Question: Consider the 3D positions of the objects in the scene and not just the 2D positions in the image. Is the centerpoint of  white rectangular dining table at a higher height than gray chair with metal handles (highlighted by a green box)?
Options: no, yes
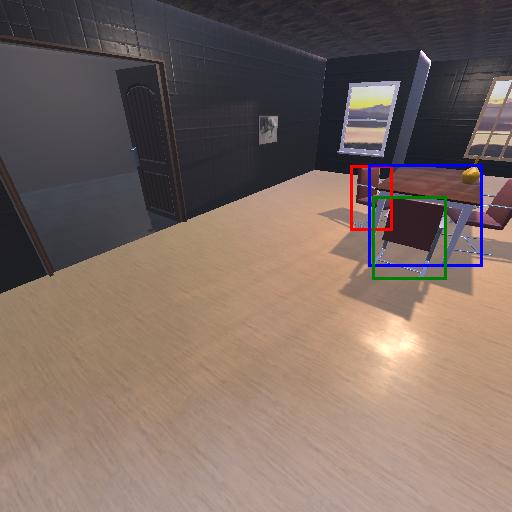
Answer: no